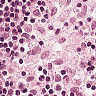
Metastatic tissue present: no